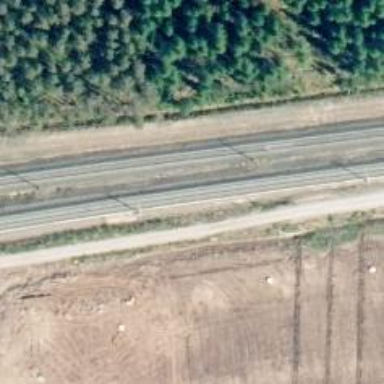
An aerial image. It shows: Railway with continuous electrified contact line.